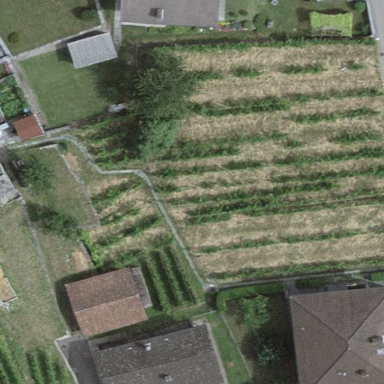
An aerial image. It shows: Vineyard with grape crops.